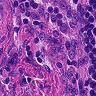
Metastatic tissue present: no